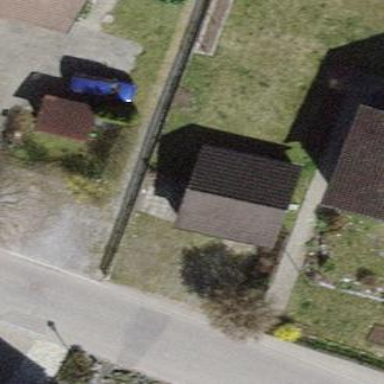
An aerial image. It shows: Garage.